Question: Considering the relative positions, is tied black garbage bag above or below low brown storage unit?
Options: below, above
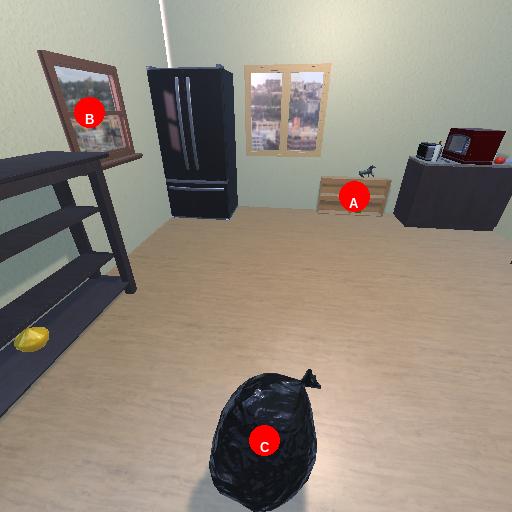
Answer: below